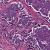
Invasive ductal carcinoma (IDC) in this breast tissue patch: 1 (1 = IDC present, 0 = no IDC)